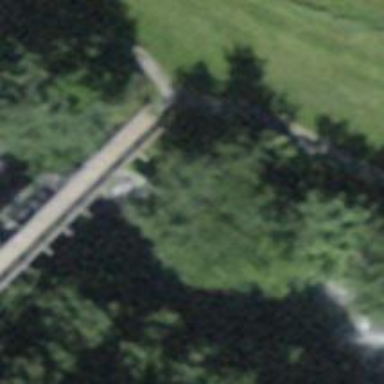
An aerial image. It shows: Brown bench.